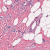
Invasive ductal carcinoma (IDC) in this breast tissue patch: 1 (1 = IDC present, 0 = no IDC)